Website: lowes
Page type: billing-address
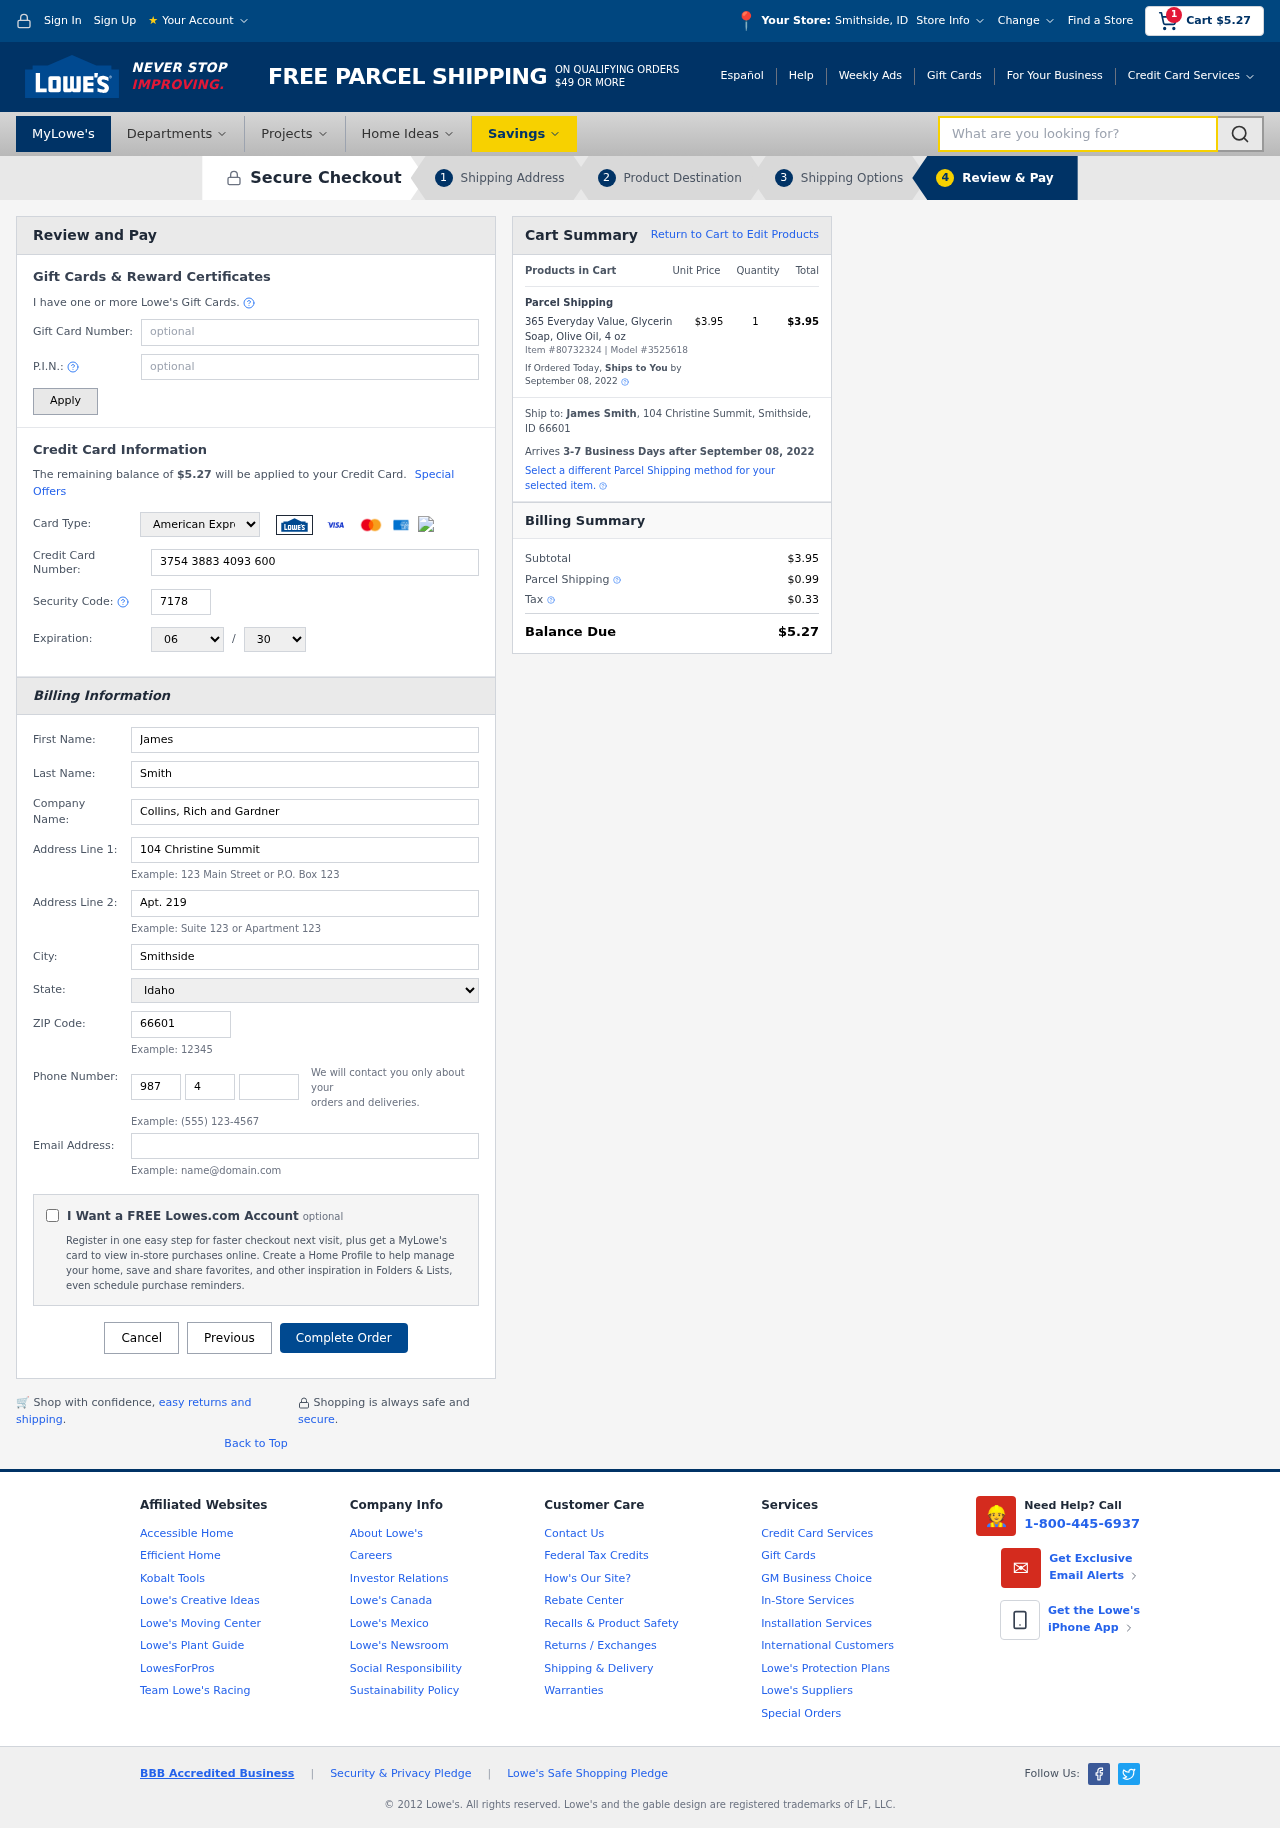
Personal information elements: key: PII_CARD_CVV
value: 7178
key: PII_CARD_EXPIRY_MONTH
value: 06
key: PII_CARD_EXPIRY_YEAR
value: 30
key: PII_CARD_NUMBER
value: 3754 3883 4093 600
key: PII_CARD_TYPE
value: American Express
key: PII_CITY
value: Smithside
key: PII_CITY_STATE
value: Smithside, ID
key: PII_COMPANY
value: Collins, Rich and Gardner
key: PII_EMAIL
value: james.smith@hotmail.com
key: PII_FIRSTNAME
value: James
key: PII_FULLNAME
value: James Smith
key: PII_LASTNAME
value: Smith
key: PII_PHONE_AREA
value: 987
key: PII_PHONE_PREFIX
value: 496
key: PII_PHONE_SUFFIX
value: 4797
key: PII_POSTCODE
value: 66601
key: PII_STATE
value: Idaho
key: PII_STREET
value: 104 Christine Summit
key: PII_STREET2
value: Apt. 219
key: PII_CITY_STATE_ZIP
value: Smithside, ID 66601
Product elements: key: PRODUCT1_NAME
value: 365 Everyday Value, Glycerin Soap, Olive Oil, 4 oz
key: PRODUCT1_PRICE
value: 3.95
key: PRODUCT1_QUANTITY
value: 1
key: PRODUCT_ITEM_NUMBER
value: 80732324
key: PRODUCT_MODEL_NUMBER
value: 3525618
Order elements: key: ORDER_SUBTOTAL
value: $5.27
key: ORDER_TOTAL
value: $5.27
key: ORDER_SHIPPING_DATE
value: September 08, 2022
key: ORDER_SUBTOTAL
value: $3.95
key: ORDER_DELIVERY_DATE
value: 3-7 Business Days after September 08, 2022
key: ORDER_SHIPPING_DATE2
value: September 08, 2022
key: ORDER_SUBTOTAL2
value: $3.95
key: ORDER_SHIPPING_COST
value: $0.99
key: ORDER_TAX
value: $0.33
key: ORDER_TOTAL2
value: $5.27
Search elements: key: HEADER_SEARCH
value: What are you looking for?